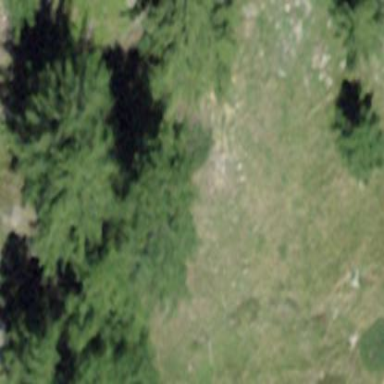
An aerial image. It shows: Forest area.